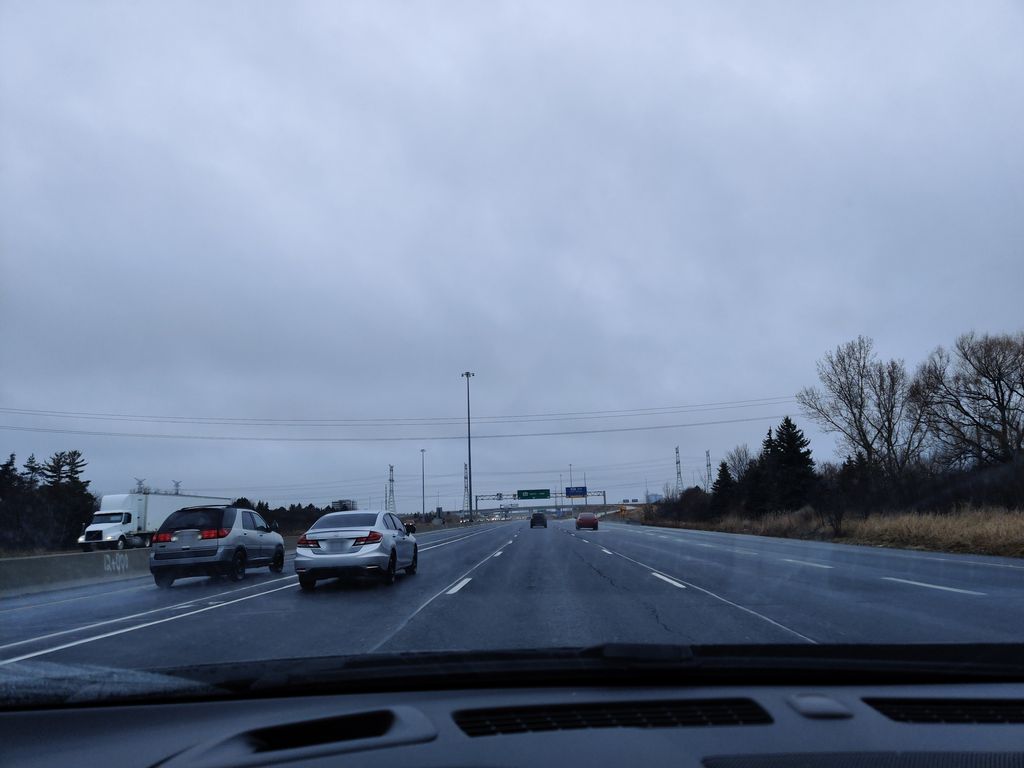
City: toronto